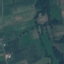
Land use / land cover: Pasture